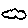
Label: cloud